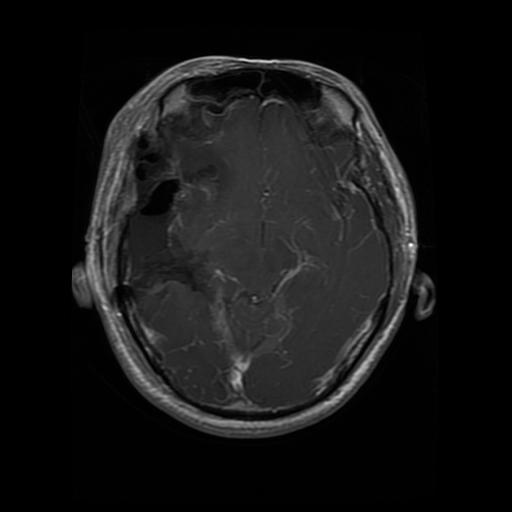
Label: glioma